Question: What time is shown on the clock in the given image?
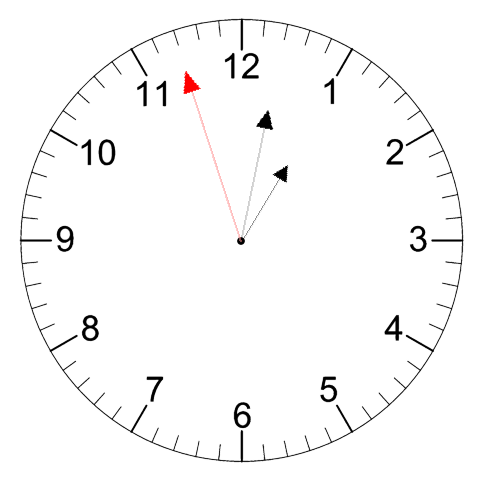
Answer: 01:01:57